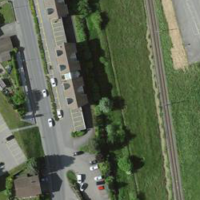
EUNIS habitat code: 55
Species observed at this site:
Juglans regia